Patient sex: F
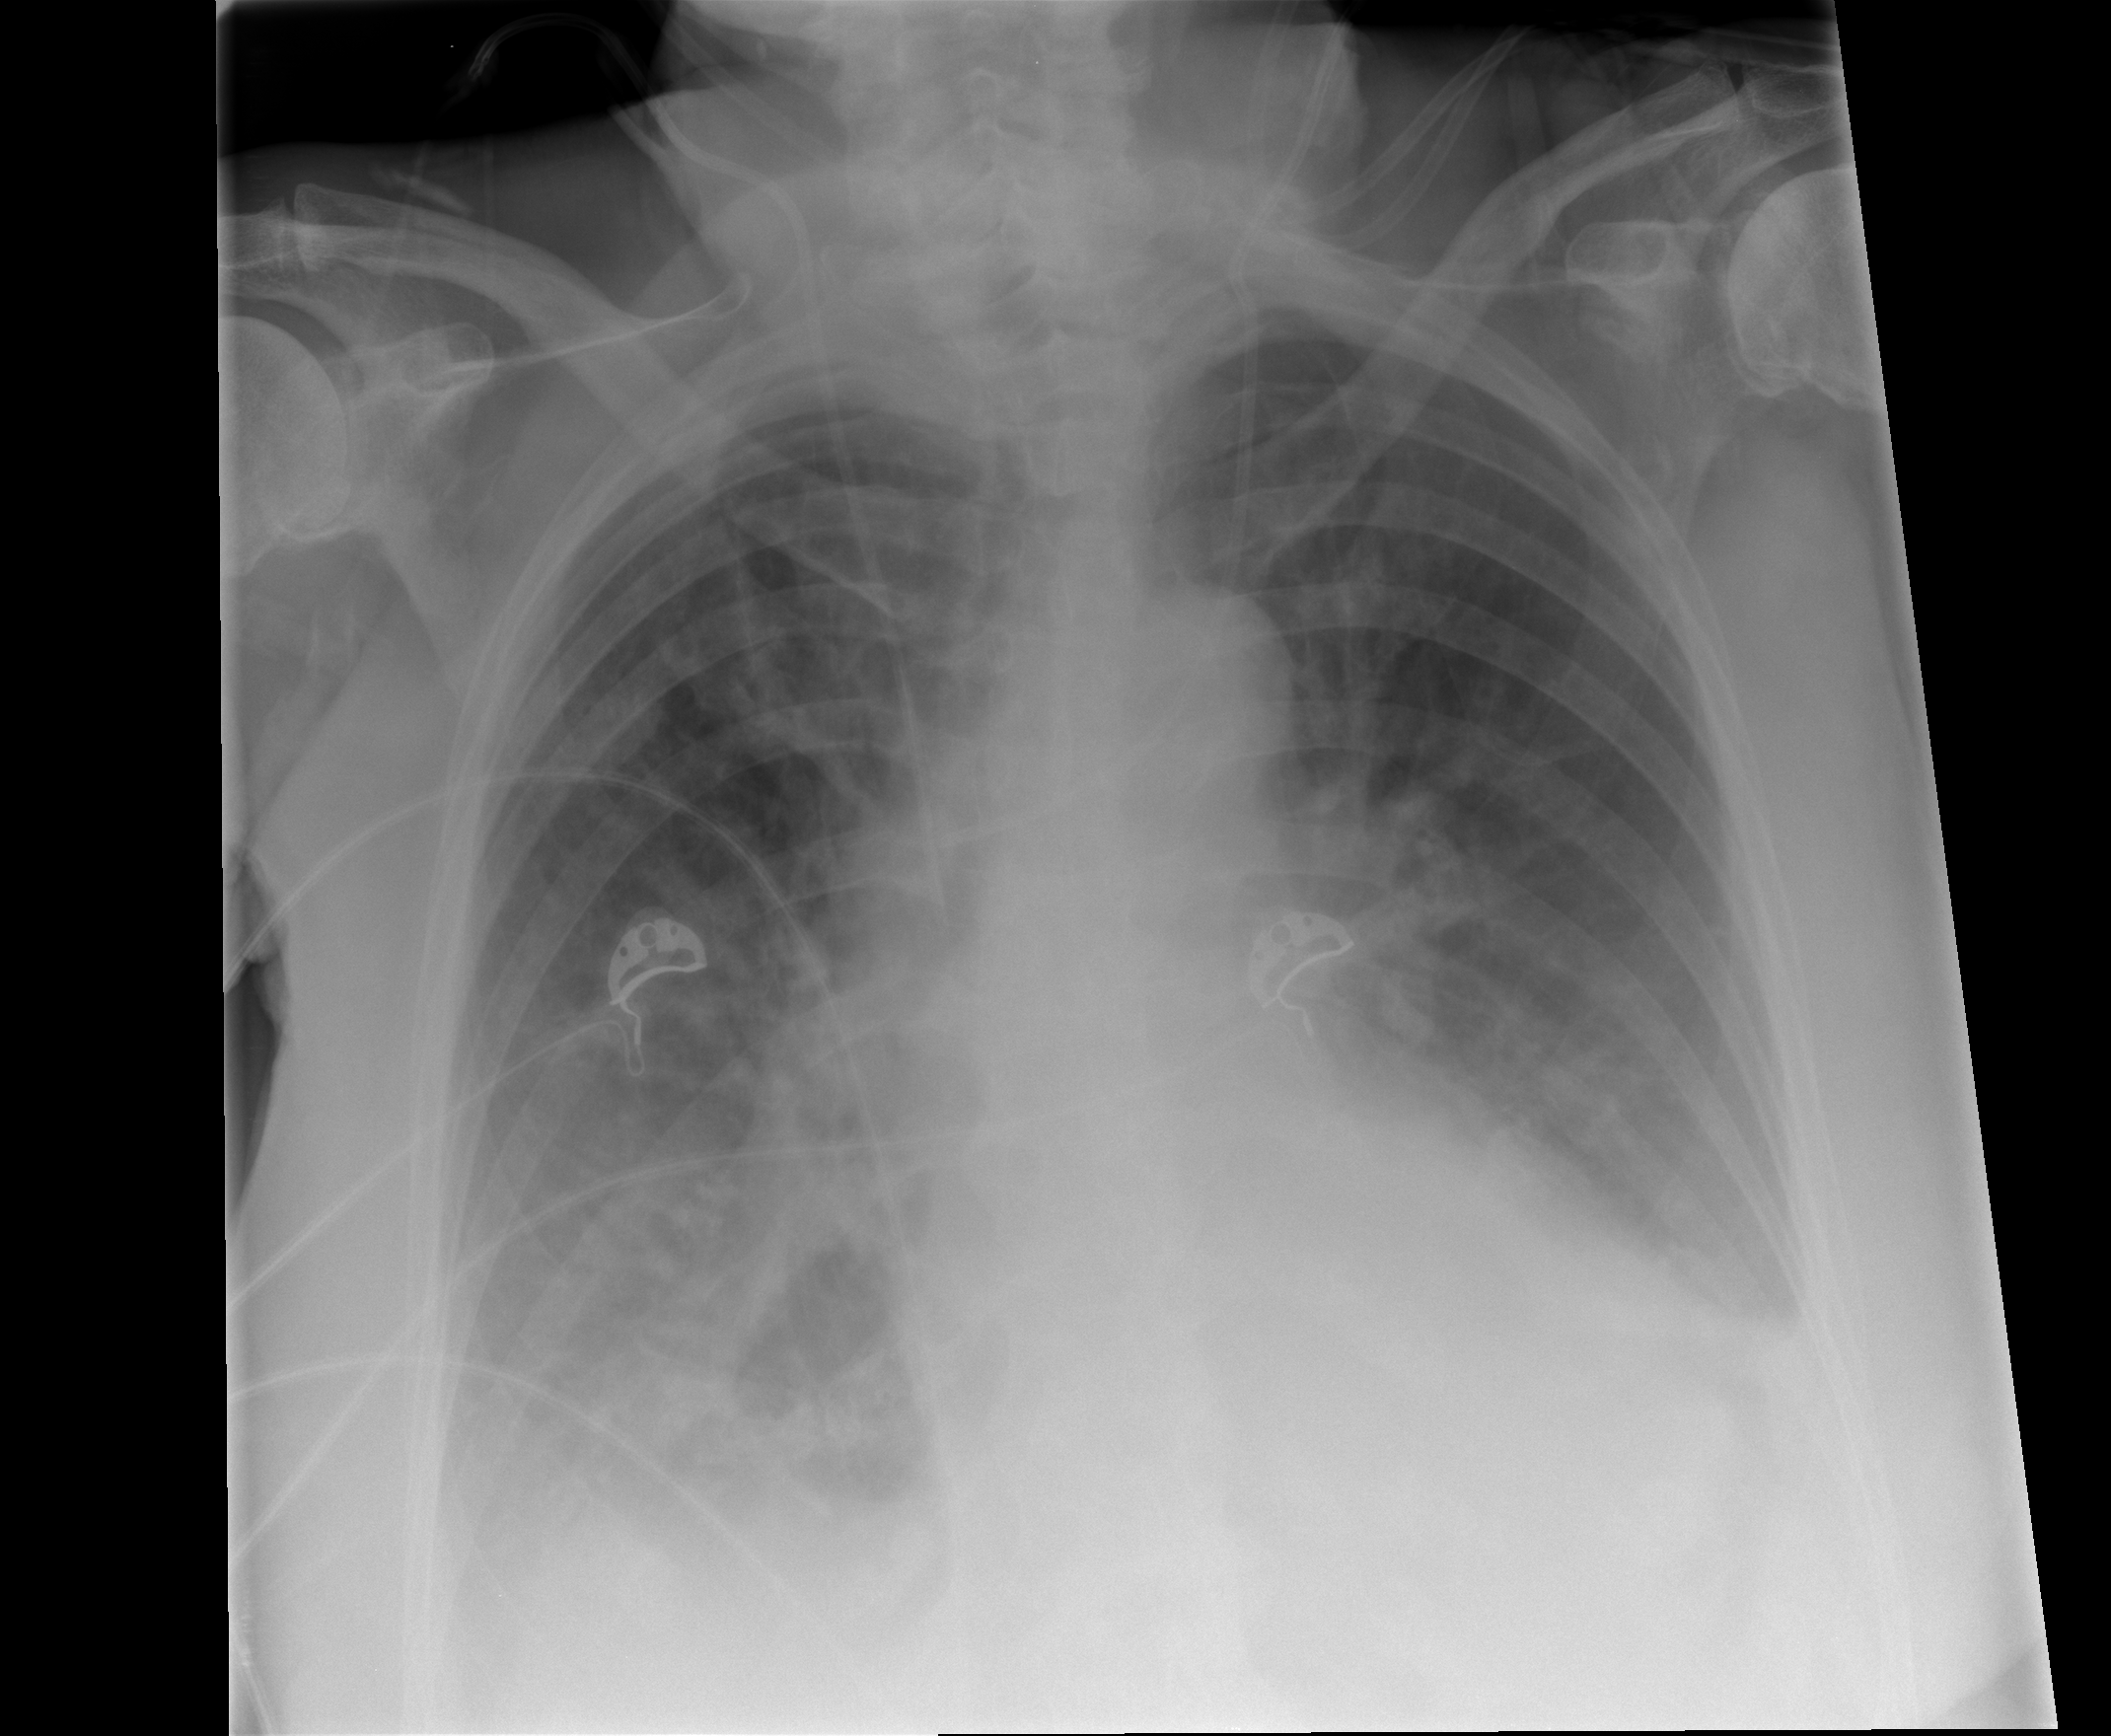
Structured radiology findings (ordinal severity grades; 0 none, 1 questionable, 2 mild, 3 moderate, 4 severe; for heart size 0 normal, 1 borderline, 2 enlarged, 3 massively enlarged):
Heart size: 2
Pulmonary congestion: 0
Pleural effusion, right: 3
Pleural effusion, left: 3
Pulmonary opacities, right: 0
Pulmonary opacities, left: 0
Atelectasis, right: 2
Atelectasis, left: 2